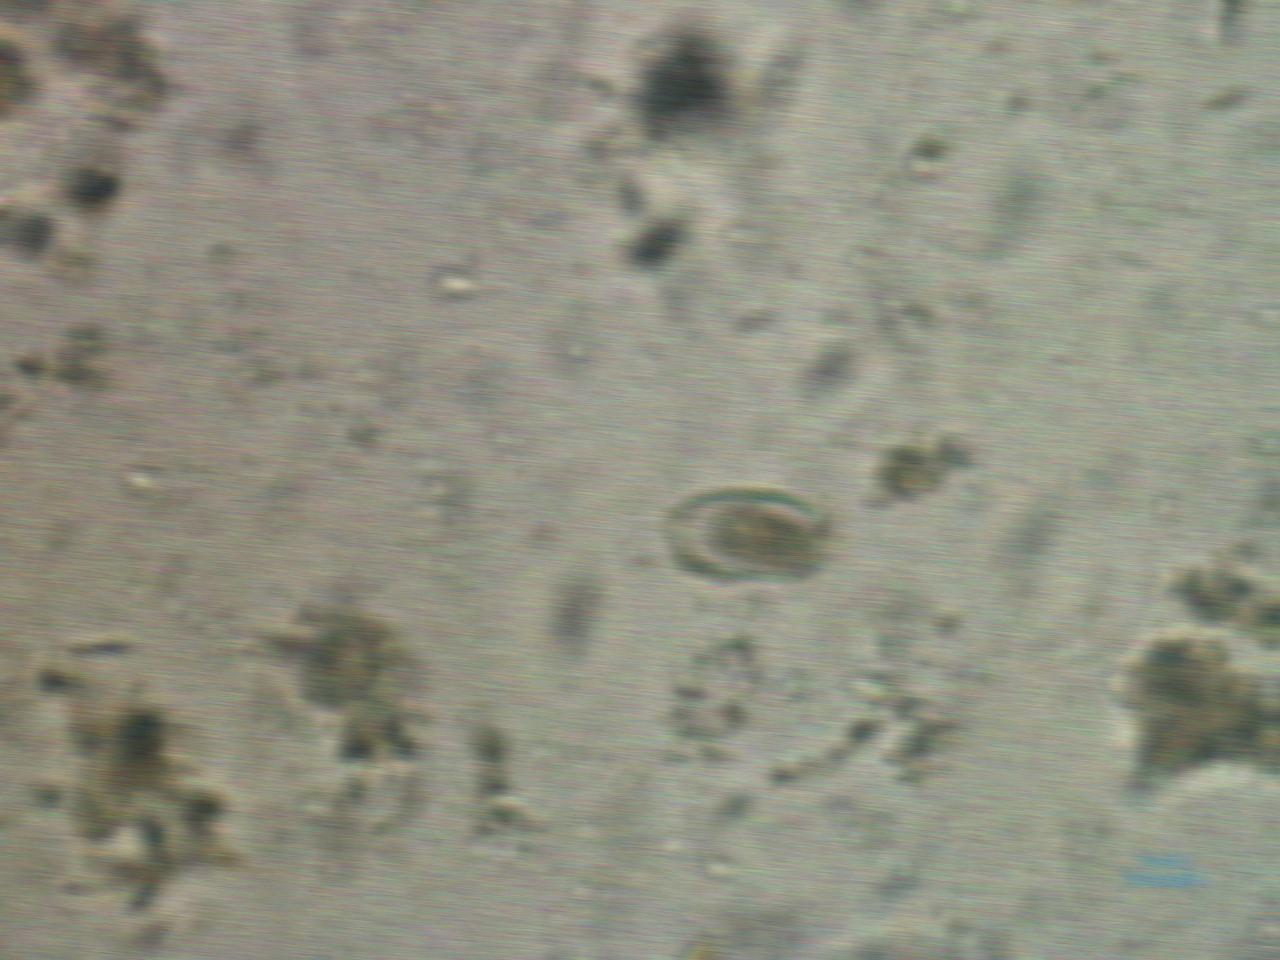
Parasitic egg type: Capillaria philippinensis